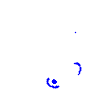
Particle: pion